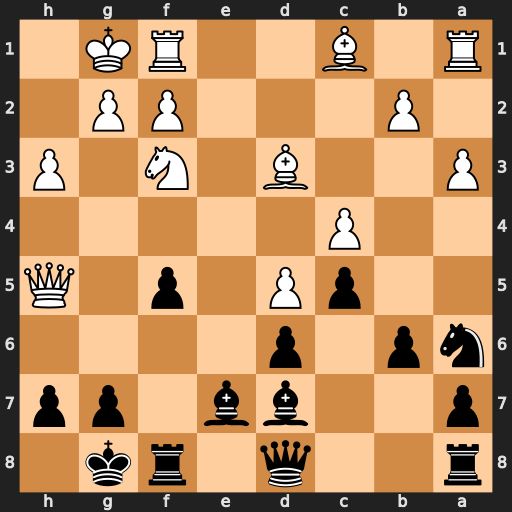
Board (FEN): r2q1rk1/p2bb1pp/np1p4/2pP1p1Q/2P5/P2B1N1P/1P3PP1/R1B2RK1
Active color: b
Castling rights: -
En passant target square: -
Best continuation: Be8 Qxf5 Rxf5